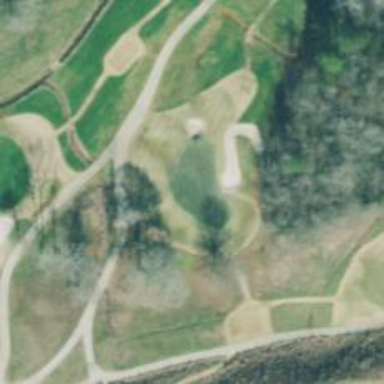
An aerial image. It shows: Golf hole.